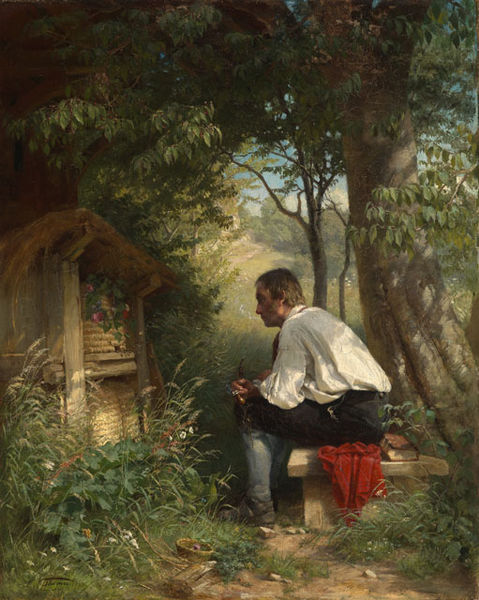
Titel: Der Bienenfreund
Künstler: Hans Thoma
Standort: Karlsruhe
Institution: Staatliche Kunsthalle Karlsruhe
Schlagwörter: baum, blau, blätter, gemälde, hand, himmel, kopf, laub, mann, schatten, umhang, weiß, aquarell, baumstämme, bäume, gelb, grün, landschaft, sand, sitzen, äste, blume, blumen, braun, bunt, holz, licht, profil, schmuck, schwarz, stroh, stuhl, zeichnung, ölbild, blick, blüte, blüten, dach, gras, haus, rose, rosen, rot, tiere, tuch, weg, wiese, malerei, schleife, blond, hemd, hose, jacke, bibel, bluse, falten, mensch, schale, stein, steine, bild, bildnis, herr, hände, portrait, schauen, signatur, öl, baumstamm, einsamkeit, erde, feld, gräser, halme, natur, stamm, strauch, einsam, hütte, pfad, rauch, sonne, sträucher, haare, mantel, realismus, sitzend, stoff, blatt, pflanze, pflanzen, rosa, traurig, wald, stock, ranken, deutschland, äpfel, farbig, sommer, ruhe, naturalismus, beobachten, schuhe, feldweg, körbe, warm, mauer, tag, pause, rast, bank, hocker, schemel, romantik, beobachter, häuschen, stämme, essen, krawatte, pfeife, rauchen, realistisch, zigarre, korb, balken, bretter, allein, betrachtung, nachdenklich, warten, denkerpose, nachdenken, sinnierend, bienen, frühling, grass, bauer, tor, pfosten, flucht, waldrand, kirschen, zusehen, strümpfe, spitzweg, buch, denken, durchblick, scheune, kreuz, religion, wandern, winde, idyll, draußen, lichtung, geschirr, denker, volk, stiefel, beten, gebet, schuh, kranz, schmetterling, anschauen, kotletten, altar, betrachten, ranke, tracht, biedermeier, gedeckt, efeu, versunken, zigarette, grab, raucher, blauer himmel, wanderer, gespannt, andacht, sonnenschein, sonnenstrahlen, nest, blumenkranz, grad, wächter, kniebundhose, rotes tuch, pfeiffe, gedenken, körbchen, symbolik, wicke, david, lederhose, glauben, betend, weißes hemd, gamaschen, waben, hol, buche, schrein, bau, kirschbaum, gucken, rasten, sinnend, fruchtbarkeit, steinbank, roter mantel, geschmückt, wlad, hhimmel, wies, christ, pilger, schwraz, böume, landschat, imker, knickerbocker, sauerampfer, biene, wallfahrt, waldpfad, zuflucht, rote jacke, honig, romnatik, blcik, starren, strümpe, buesche, jause, drausse, züchter, ruch, raucht, nachsinnen, geduld, walf, amann, bienenkorb, wnaderer, bak, gräder, bienenhaus, bienenstöcke, bienenstock, imkerei, 19. jahrhundert, körb, bienenkörbe, druasse, bienenzüchter, bienestock, wanderers ruhe, sotzend, vergessen, frühlin, shcrein, 7pfeife, bilderstock, dras, binenstöcke